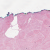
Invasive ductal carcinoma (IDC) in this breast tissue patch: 0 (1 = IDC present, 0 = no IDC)